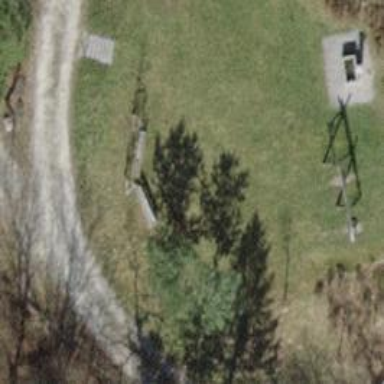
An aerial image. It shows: Bench for seating.